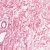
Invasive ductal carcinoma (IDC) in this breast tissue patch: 0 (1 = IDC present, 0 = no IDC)